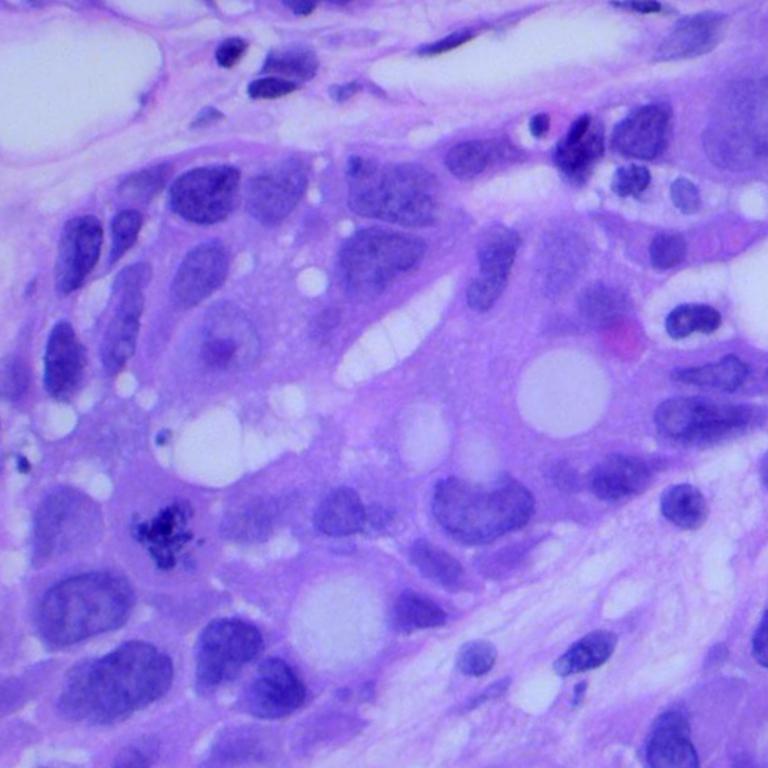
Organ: lung
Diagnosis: adenocarcinomas